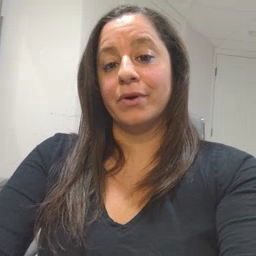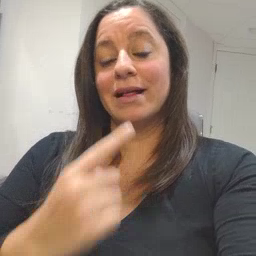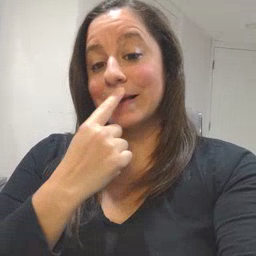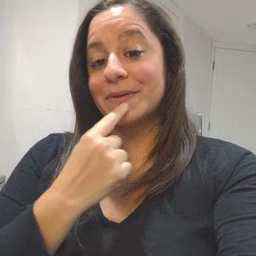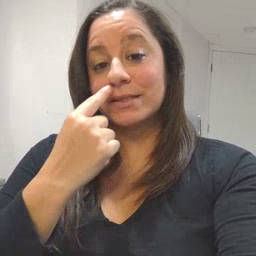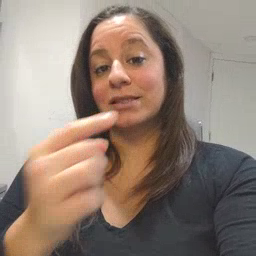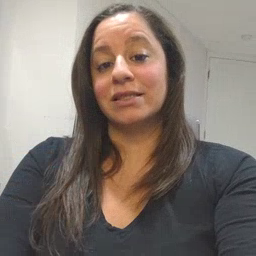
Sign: lips